Question: I'm building a commenting system with PHP/MySQL. This commenting system has a nice feature, which allows users to highlight text (stored as "selected_text" in the database) and that highlighted text will then be stored in the database with the comment the user made. Additionally, I am also storing the paragraph (of which the highlighted text appeared), as an INT. These values are all storing properly in the database, but now I want to do something with them.
These comment counters will be placed next to each paragraph in the article, and they will display the total number of comments that were made on that paragraph to which they are attached. The visual overview of the "comments": table structure:

My latest query to attempt to retrieve this information is:
'$distinct = mysql_query("SELECT COUNT(DISTINCT paragraph_id) FROM comments");'
And the corresponding PHP code:
'''
while ($result_three = mysql_fetch_array($distinct))
{
echo $result_three['paragraph_id'];
}
'''
Now, I think I may be going about this the wrong way. I have considered attempting to run a query that first finds all of the 'DISTINCT paragraph_ids'. Following that, I would run a loop that counts the number of times those 'paragraph_ids' appear.
The query I am working with right now does not seem to achieve my goal. Also, I am worried that there isn't a clear way for me to distinctly attach the counted data to a "comment counter."
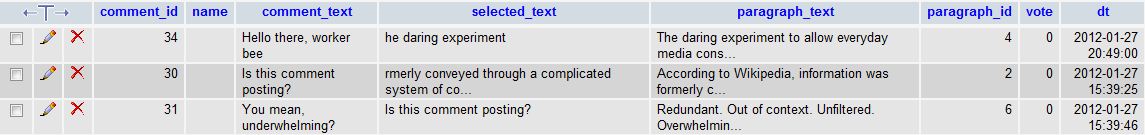
Answer: Basically, you need to count the comments in each group of paragraph ids. The correct query is below:
'''
$distinct = mysql_query("SELECT paragraph_id, (DISTINCT comment_id) as comment_count FROM comments GROUP BY paragraph_id");
while ($result_three = mysql_fetch_array($distinct))
{
echo $result_three['paragraph_id']; // Gives the id of the paragraph
echo $result_three['comment_count']; // Gives the comment count for the associated paragraph
}
'''